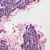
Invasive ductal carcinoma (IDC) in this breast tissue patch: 0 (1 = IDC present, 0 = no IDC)